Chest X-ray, AP view. Patient: 39 years old, sex M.
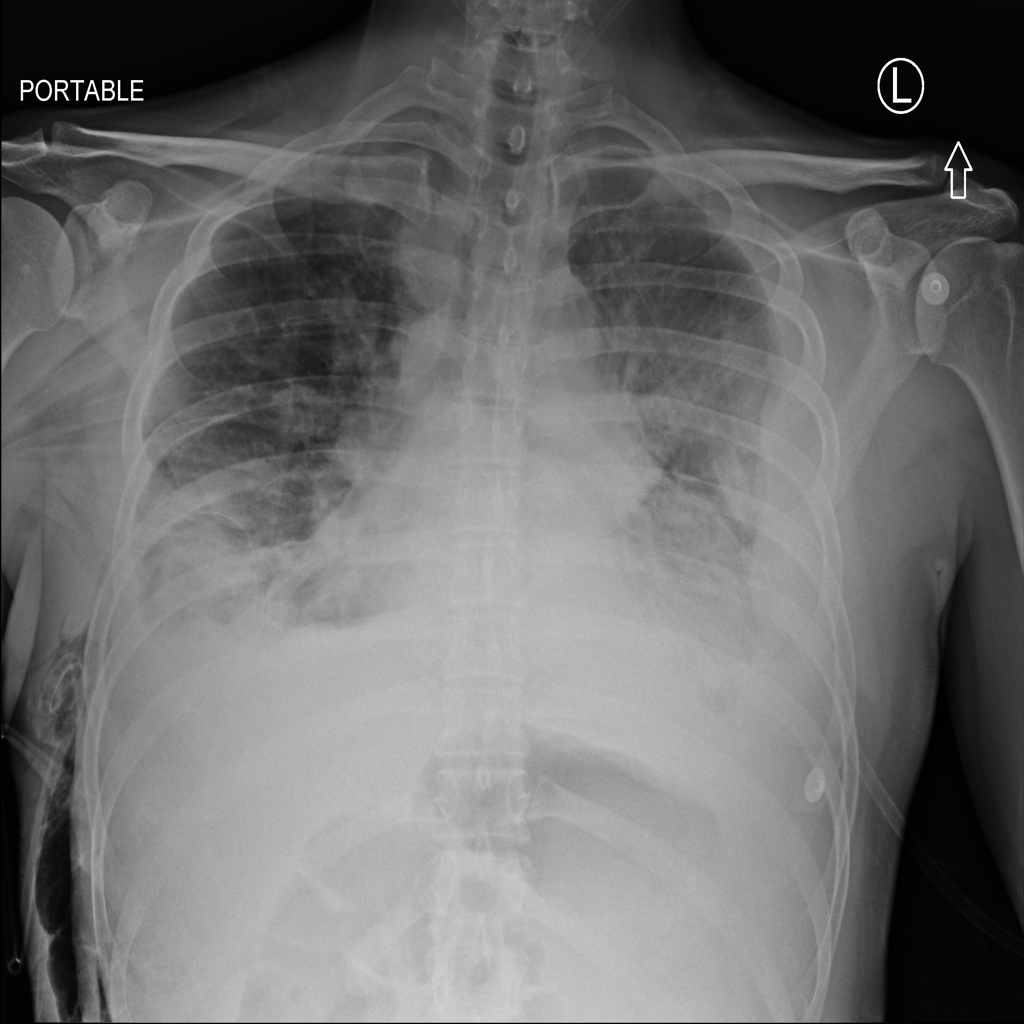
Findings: Atelectasis, Consolidation, Mass